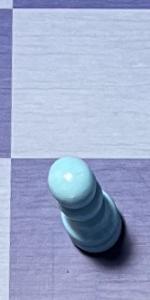
Label: Pawn_White